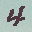
Label: 4